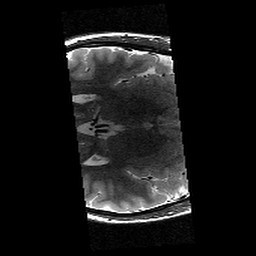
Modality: T2w
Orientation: axial
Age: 12
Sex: female
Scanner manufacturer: siemens
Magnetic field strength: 3 T
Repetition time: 9.23 s
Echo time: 0.067 s